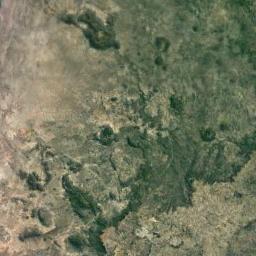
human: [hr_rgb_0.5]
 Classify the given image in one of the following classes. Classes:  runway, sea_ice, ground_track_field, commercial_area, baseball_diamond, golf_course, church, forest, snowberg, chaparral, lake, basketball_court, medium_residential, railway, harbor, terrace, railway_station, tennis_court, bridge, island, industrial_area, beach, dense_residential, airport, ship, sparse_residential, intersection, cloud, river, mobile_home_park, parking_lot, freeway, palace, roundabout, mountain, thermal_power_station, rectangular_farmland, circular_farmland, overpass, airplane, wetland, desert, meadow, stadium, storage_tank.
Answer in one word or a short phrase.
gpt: mountain